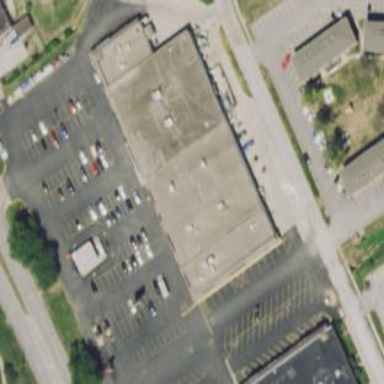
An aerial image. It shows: Retail building.